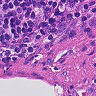
Metastatic tissue present: no